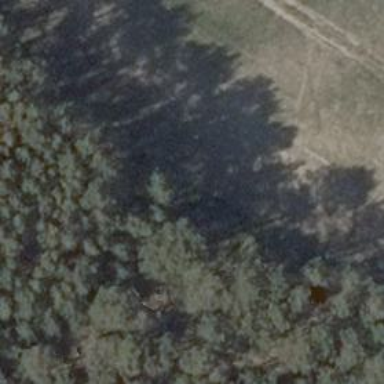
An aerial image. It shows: Hunting stand.